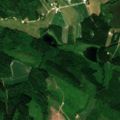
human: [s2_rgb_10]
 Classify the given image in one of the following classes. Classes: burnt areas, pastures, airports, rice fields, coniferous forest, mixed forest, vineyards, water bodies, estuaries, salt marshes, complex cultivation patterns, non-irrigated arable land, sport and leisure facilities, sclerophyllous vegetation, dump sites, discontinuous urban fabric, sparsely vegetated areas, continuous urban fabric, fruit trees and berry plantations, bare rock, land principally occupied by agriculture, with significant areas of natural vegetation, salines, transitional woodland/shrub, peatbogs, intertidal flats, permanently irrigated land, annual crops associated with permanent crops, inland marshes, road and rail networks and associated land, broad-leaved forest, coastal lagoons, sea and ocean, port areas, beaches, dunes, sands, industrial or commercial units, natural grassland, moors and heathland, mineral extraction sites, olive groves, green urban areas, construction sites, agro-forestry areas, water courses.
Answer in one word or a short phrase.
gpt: non-irrigated arable land, mixed forest